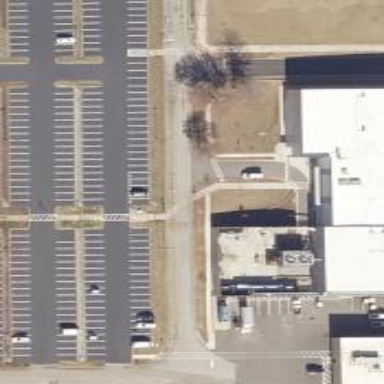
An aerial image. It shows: Parking space.